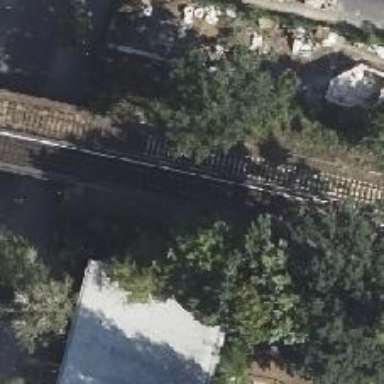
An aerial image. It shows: Light rail electrified railway.